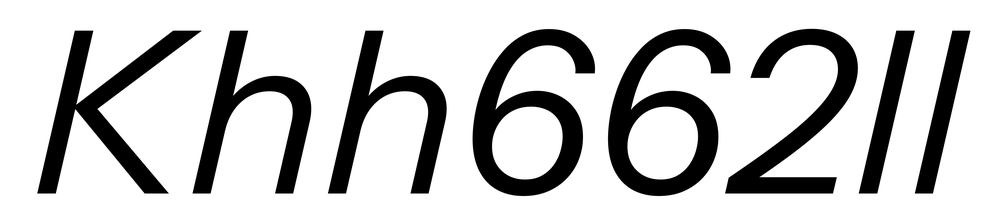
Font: InstrumentSans-Italic_Italic